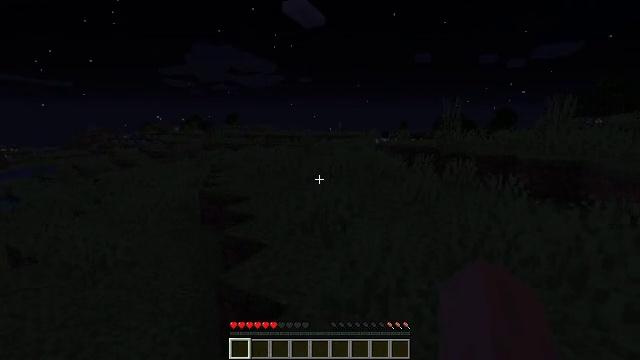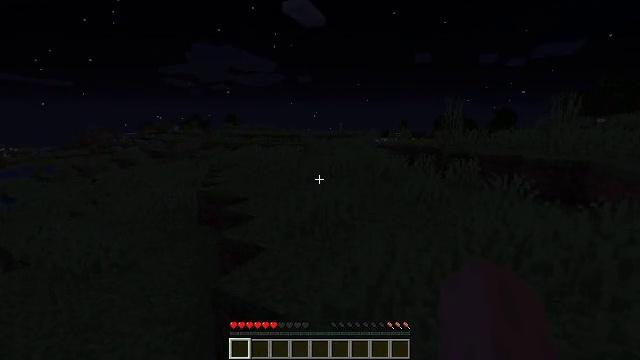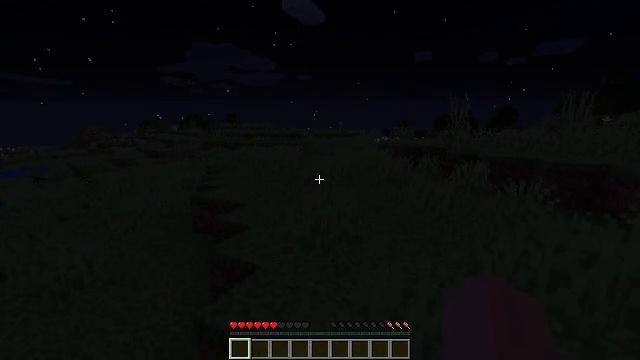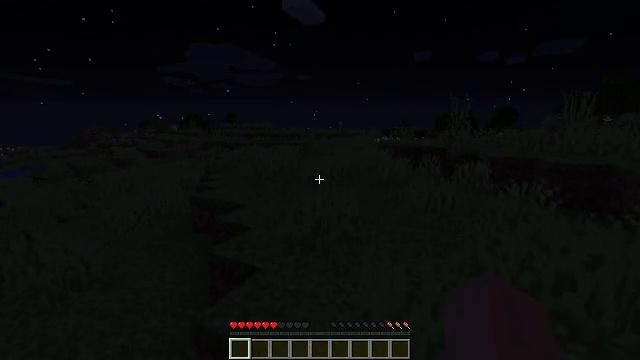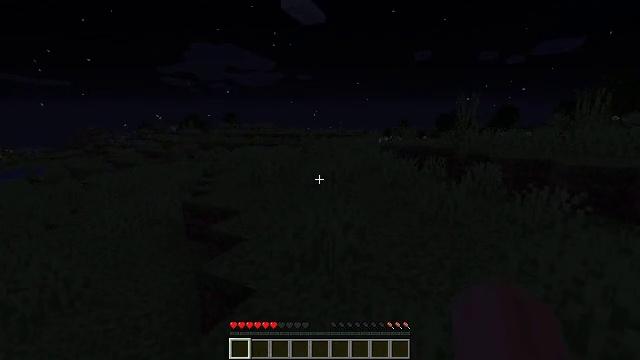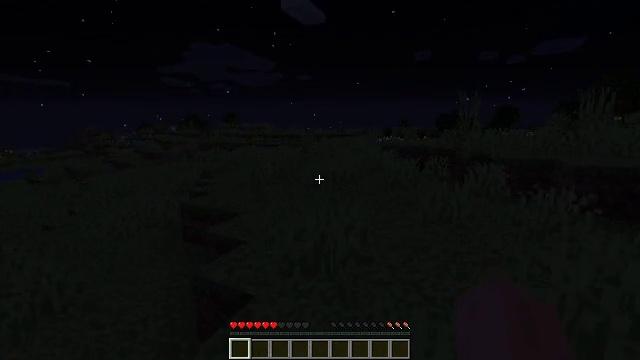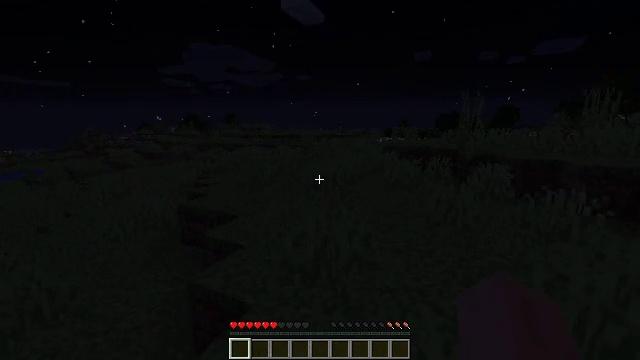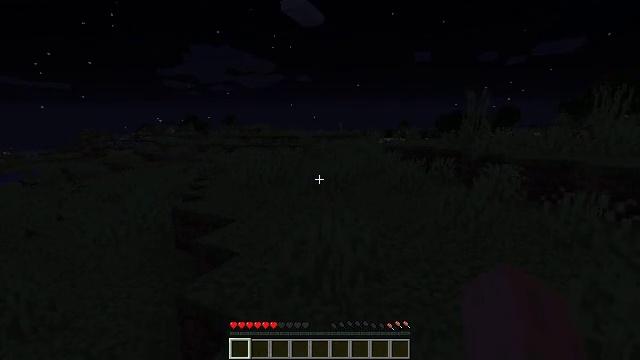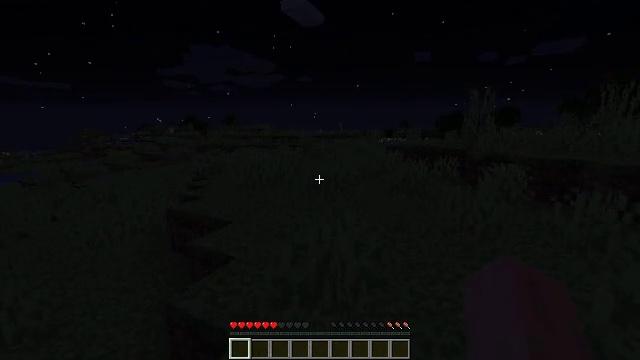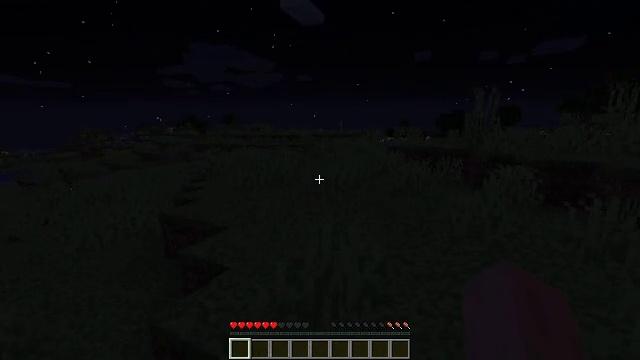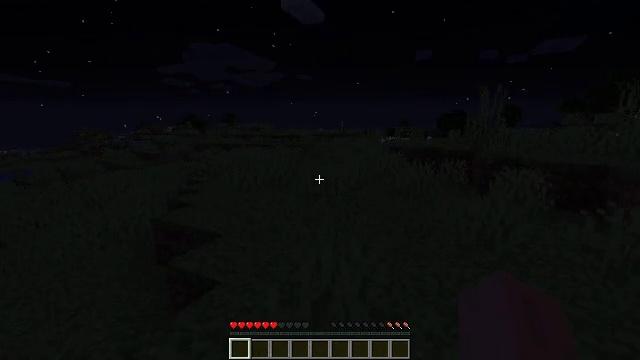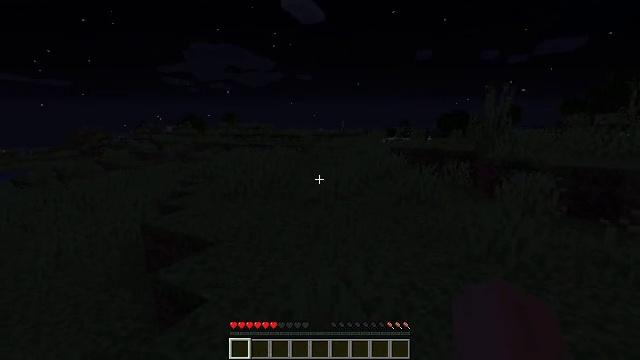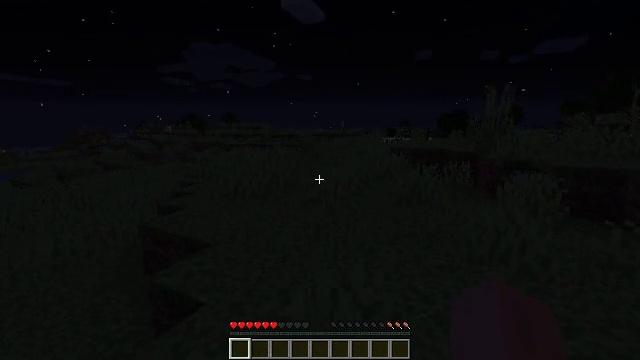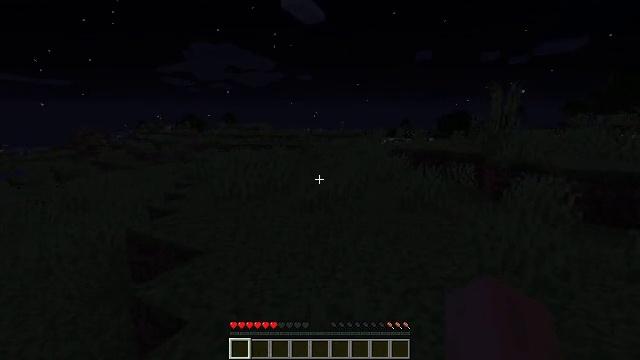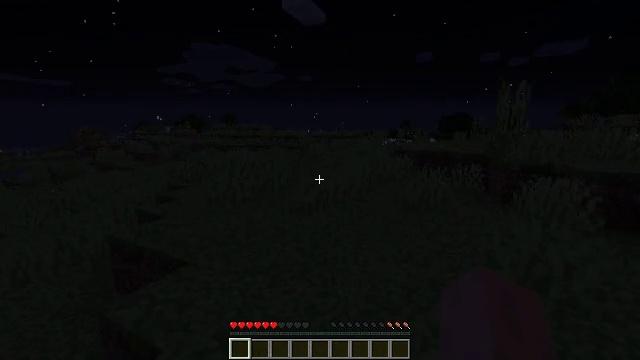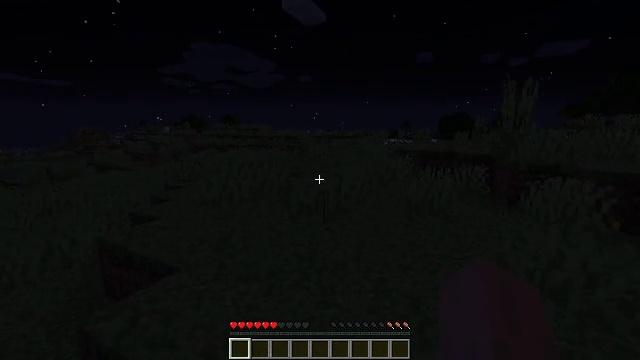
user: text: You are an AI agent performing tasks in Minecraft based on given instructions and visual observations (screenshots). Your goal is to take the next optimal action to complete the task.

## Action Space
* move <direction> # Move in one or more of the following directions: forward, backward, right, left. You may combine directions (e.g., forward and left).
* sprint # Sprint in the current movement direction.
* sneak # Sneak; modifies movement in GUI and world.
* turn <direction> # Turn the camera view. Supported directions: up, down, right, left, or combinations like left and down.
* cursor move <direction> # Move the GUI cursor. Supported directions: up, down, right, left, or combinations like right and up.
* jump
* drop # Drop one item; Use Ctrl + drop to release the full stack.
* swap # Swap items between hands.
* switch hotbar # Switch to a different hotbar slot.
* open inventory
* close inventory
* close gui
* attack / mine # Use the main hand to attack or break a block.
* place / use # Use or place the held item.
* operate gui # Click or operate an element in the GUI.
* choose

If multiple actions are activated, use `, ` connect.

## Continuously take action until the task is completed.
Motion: motion action
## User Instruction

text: Break the grass block.
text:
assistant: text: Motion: move forward
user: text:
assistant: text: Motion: move forward
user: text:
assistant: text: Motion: move forward
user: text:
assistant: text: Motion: move forward
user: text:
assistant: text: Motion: move forward
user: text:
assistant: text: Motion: move forward
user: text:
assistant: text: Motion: move forward
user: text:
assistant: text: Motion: move forward
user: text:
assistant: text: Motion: move forward
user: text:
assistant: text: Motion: move forward
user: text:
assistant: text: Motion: move forward
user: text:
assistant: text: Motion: move forward
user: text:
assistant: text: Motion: move forward
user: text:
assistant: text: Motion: move forward
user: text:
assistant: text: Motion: move forward
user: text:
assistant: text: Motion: move forward
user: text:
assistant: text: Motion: move forward
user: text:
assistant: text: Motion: move forward
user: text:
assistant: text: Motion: move forward
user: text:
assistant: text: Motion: move forward
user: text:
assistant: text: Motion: move forward
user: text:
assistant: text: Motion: move forward
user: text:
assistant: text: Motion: move forward
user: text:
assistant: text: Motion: move forward
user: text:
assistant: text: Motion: move forward
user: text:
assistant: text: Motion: move forward
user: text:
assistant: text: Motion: move forward
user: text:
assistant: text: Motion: move forward
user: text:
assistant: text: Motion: move forward
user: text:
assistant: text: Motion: move forward